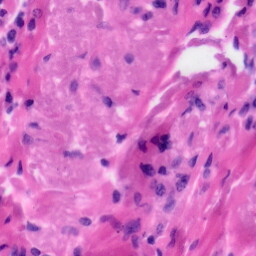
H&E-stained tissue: Tonsil